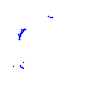
Particle: proton